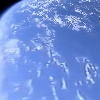
Label: water